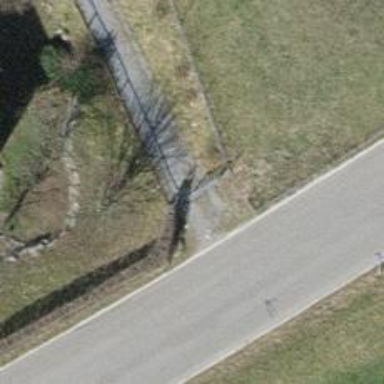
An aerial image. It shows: Gate.